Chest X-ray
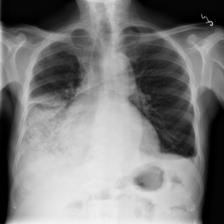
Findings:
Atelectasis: negative
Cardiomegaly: negative
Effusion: positive
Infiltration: negative
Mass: negative
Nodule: negative
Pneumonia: negative
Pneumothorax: negative
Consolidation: positive
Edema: negative
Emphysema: negative
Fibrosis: negative
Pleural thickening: negative
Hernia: negative